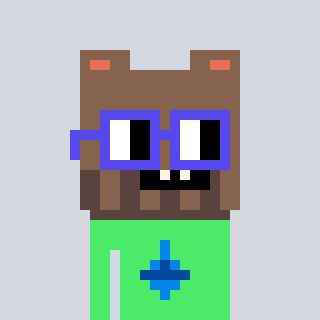
a pixel art character with square blue glasses, a bear-shaped head and a teal-colored body on a cool background